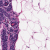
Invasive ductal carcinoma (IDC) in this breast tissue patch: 0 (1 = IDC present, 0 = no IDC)